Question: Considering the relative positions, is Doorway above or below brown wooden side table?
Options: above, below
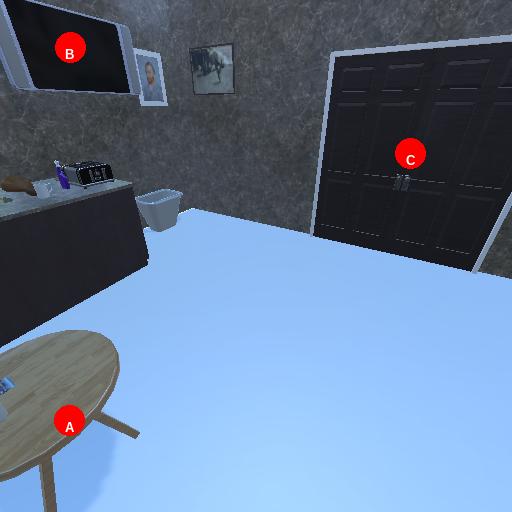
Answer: above